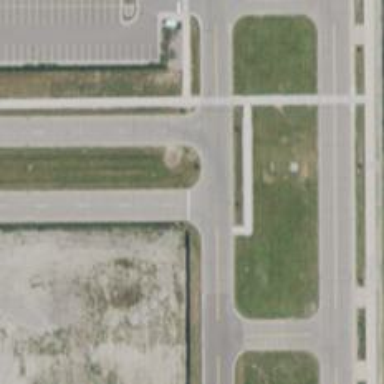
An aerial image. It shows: Asphalt road designated for service vehicles.